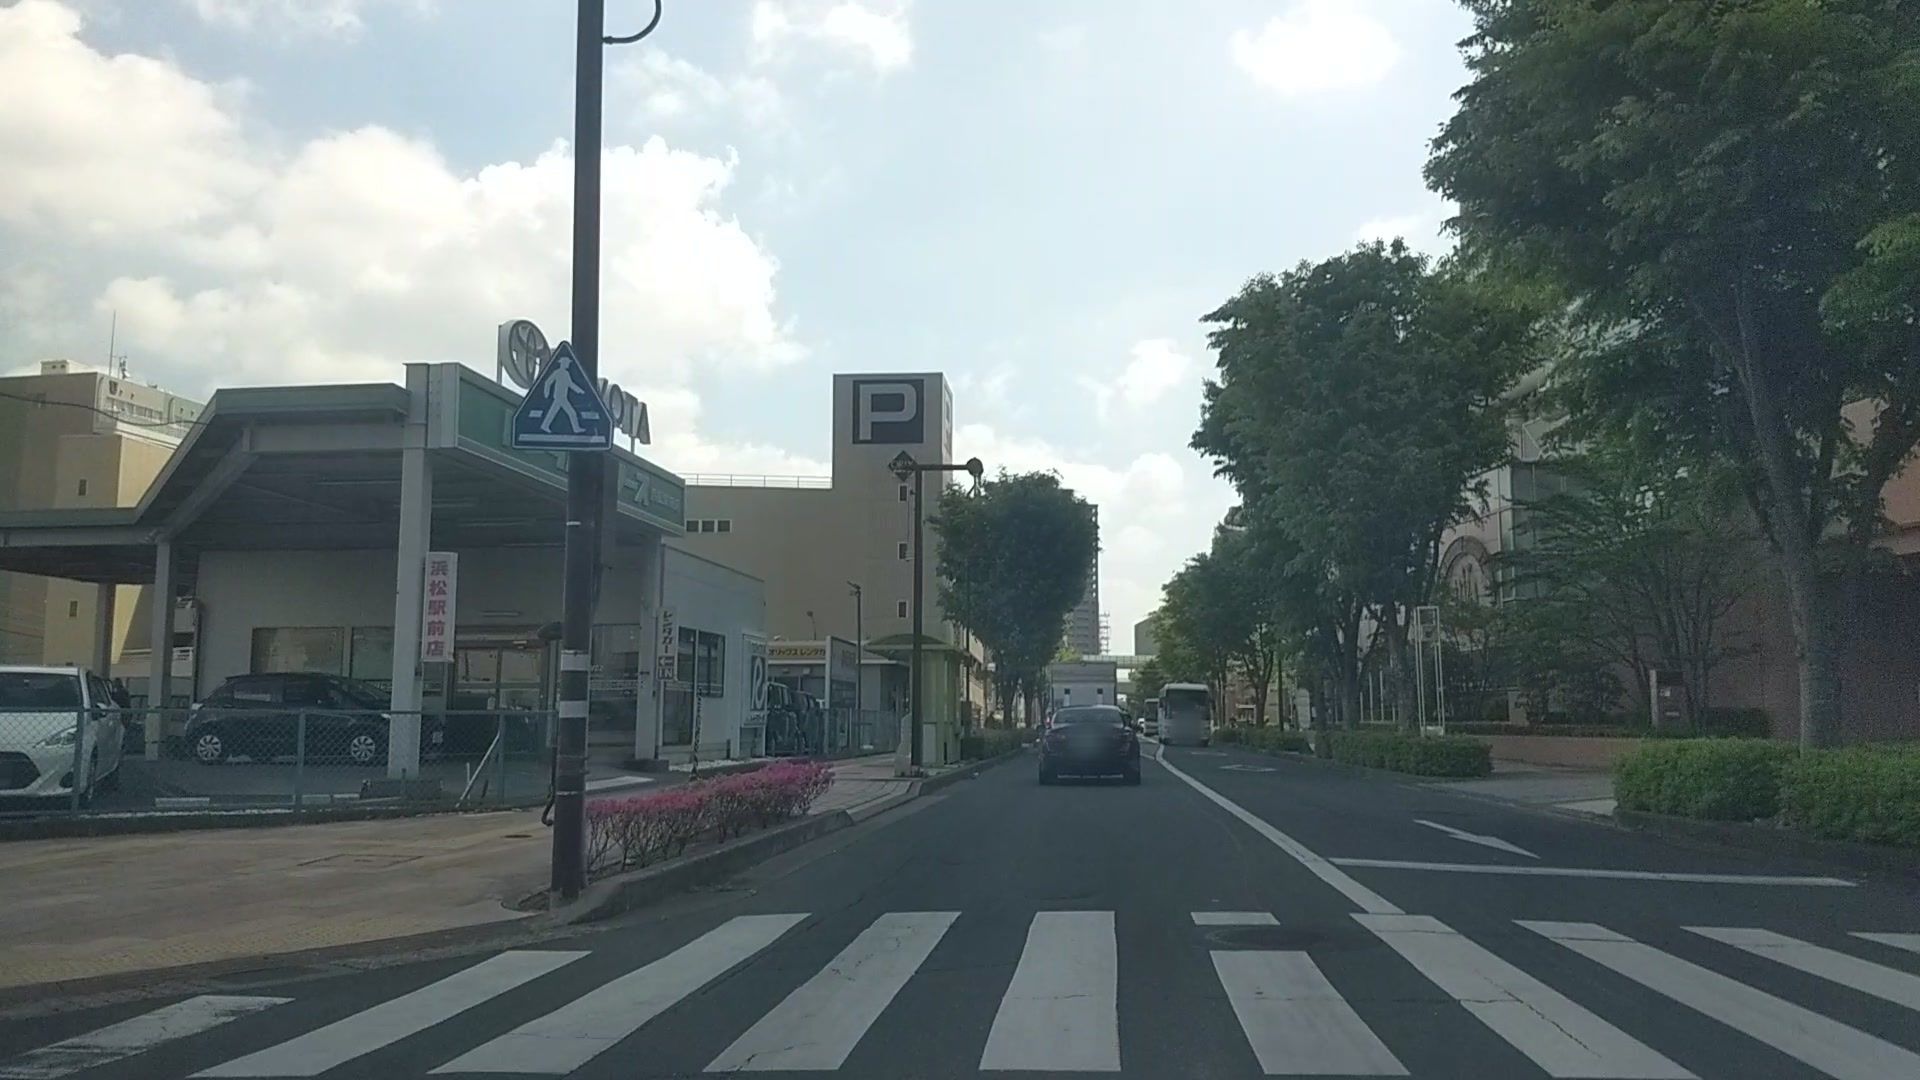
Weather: clear
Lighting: day
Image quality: good
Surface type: driving surface
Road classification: footway, pedestrian, steps
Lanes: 1
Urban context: semi-dense urban cluster
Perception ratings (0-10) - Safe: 7.57, Lively: 9.33, Beautiful: 7.12, Boring: 3.41, Depressing: 4.74, Wealthy: 7.25